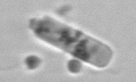
Label: Guinardia_delicatula